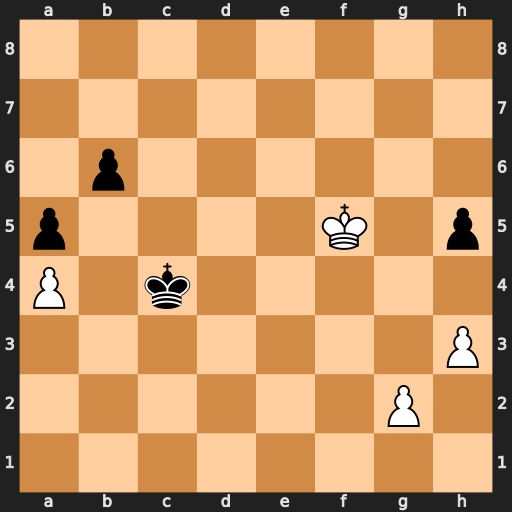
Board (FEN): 8/8/1p6/p4K1p/P1k5/7P/6P1/8
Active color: w
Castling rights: -
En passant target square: -
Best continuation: g4 hxg4 hxg4 b5 g5 b4 g6 b3 g7